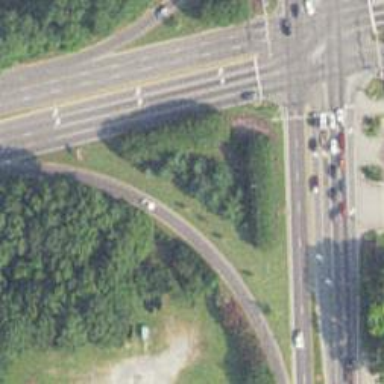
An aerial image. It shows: Trunk link highway.